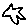
Label: star